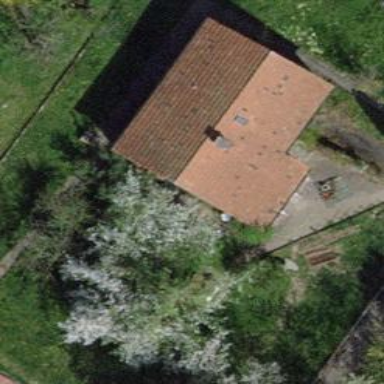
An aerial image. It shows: Garden enclosed by fence.